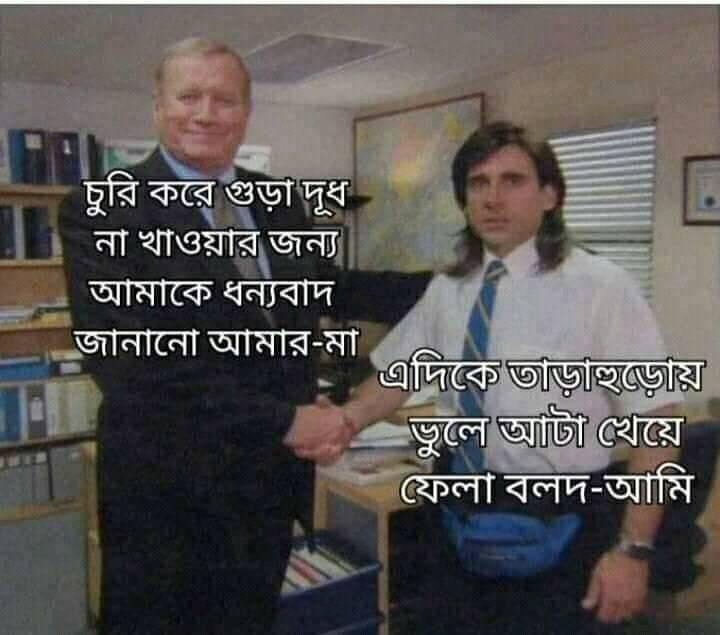
Caption: চুরি করে গুড়া দুধ না খাওয়ার জন্য আমাকে ধন্যবাদ জানানো আমার-মা    এদিকে তাড়াহুড়োয় ভুলে আটা খেয়ে ফেলা বলদ-আমি
Label: non-hate